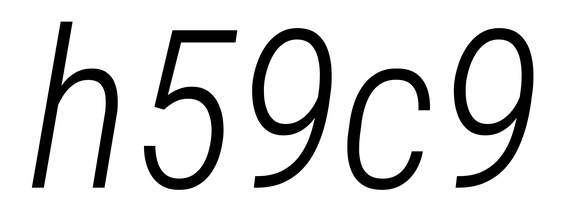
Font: Roboto-Italic_Condensed_Light_Italic